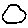
Label: circle